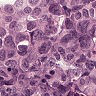
Metastatic tissue present: yes